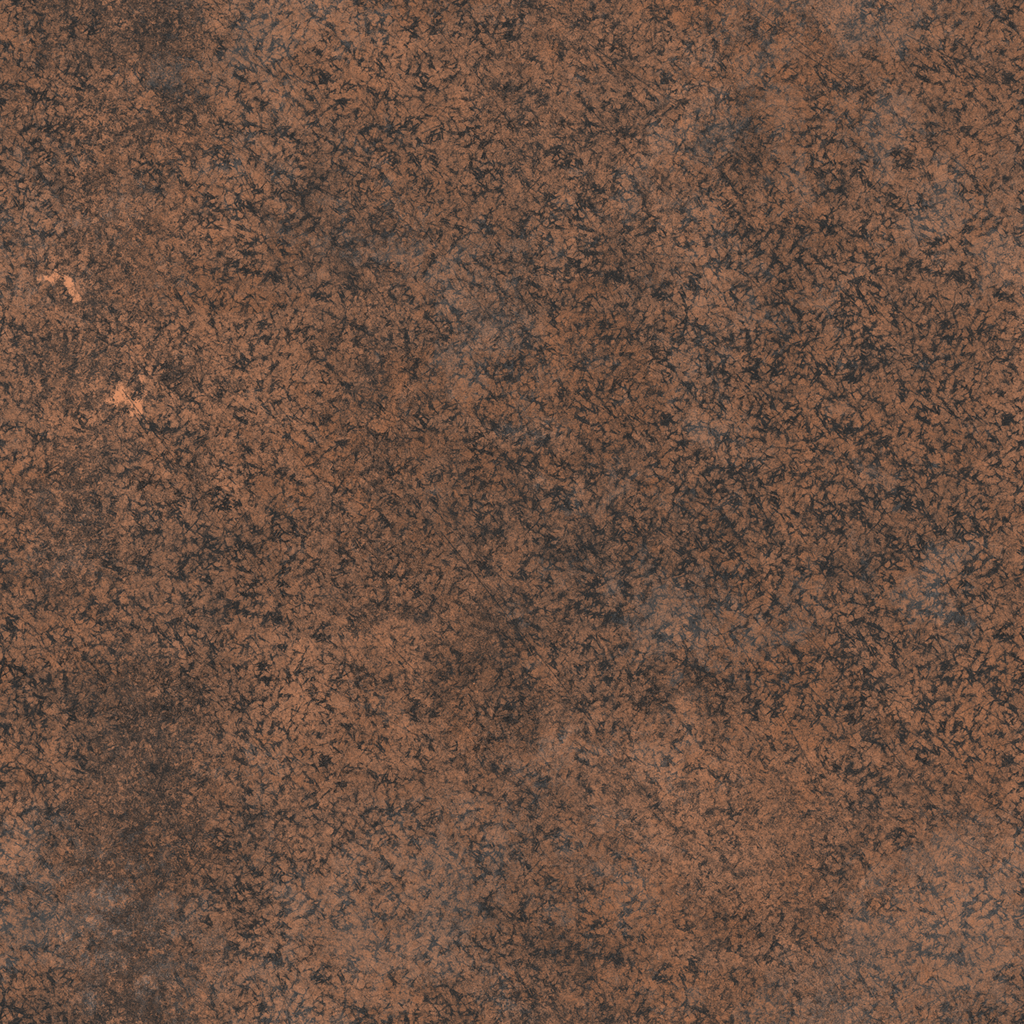
Texture map type: Color